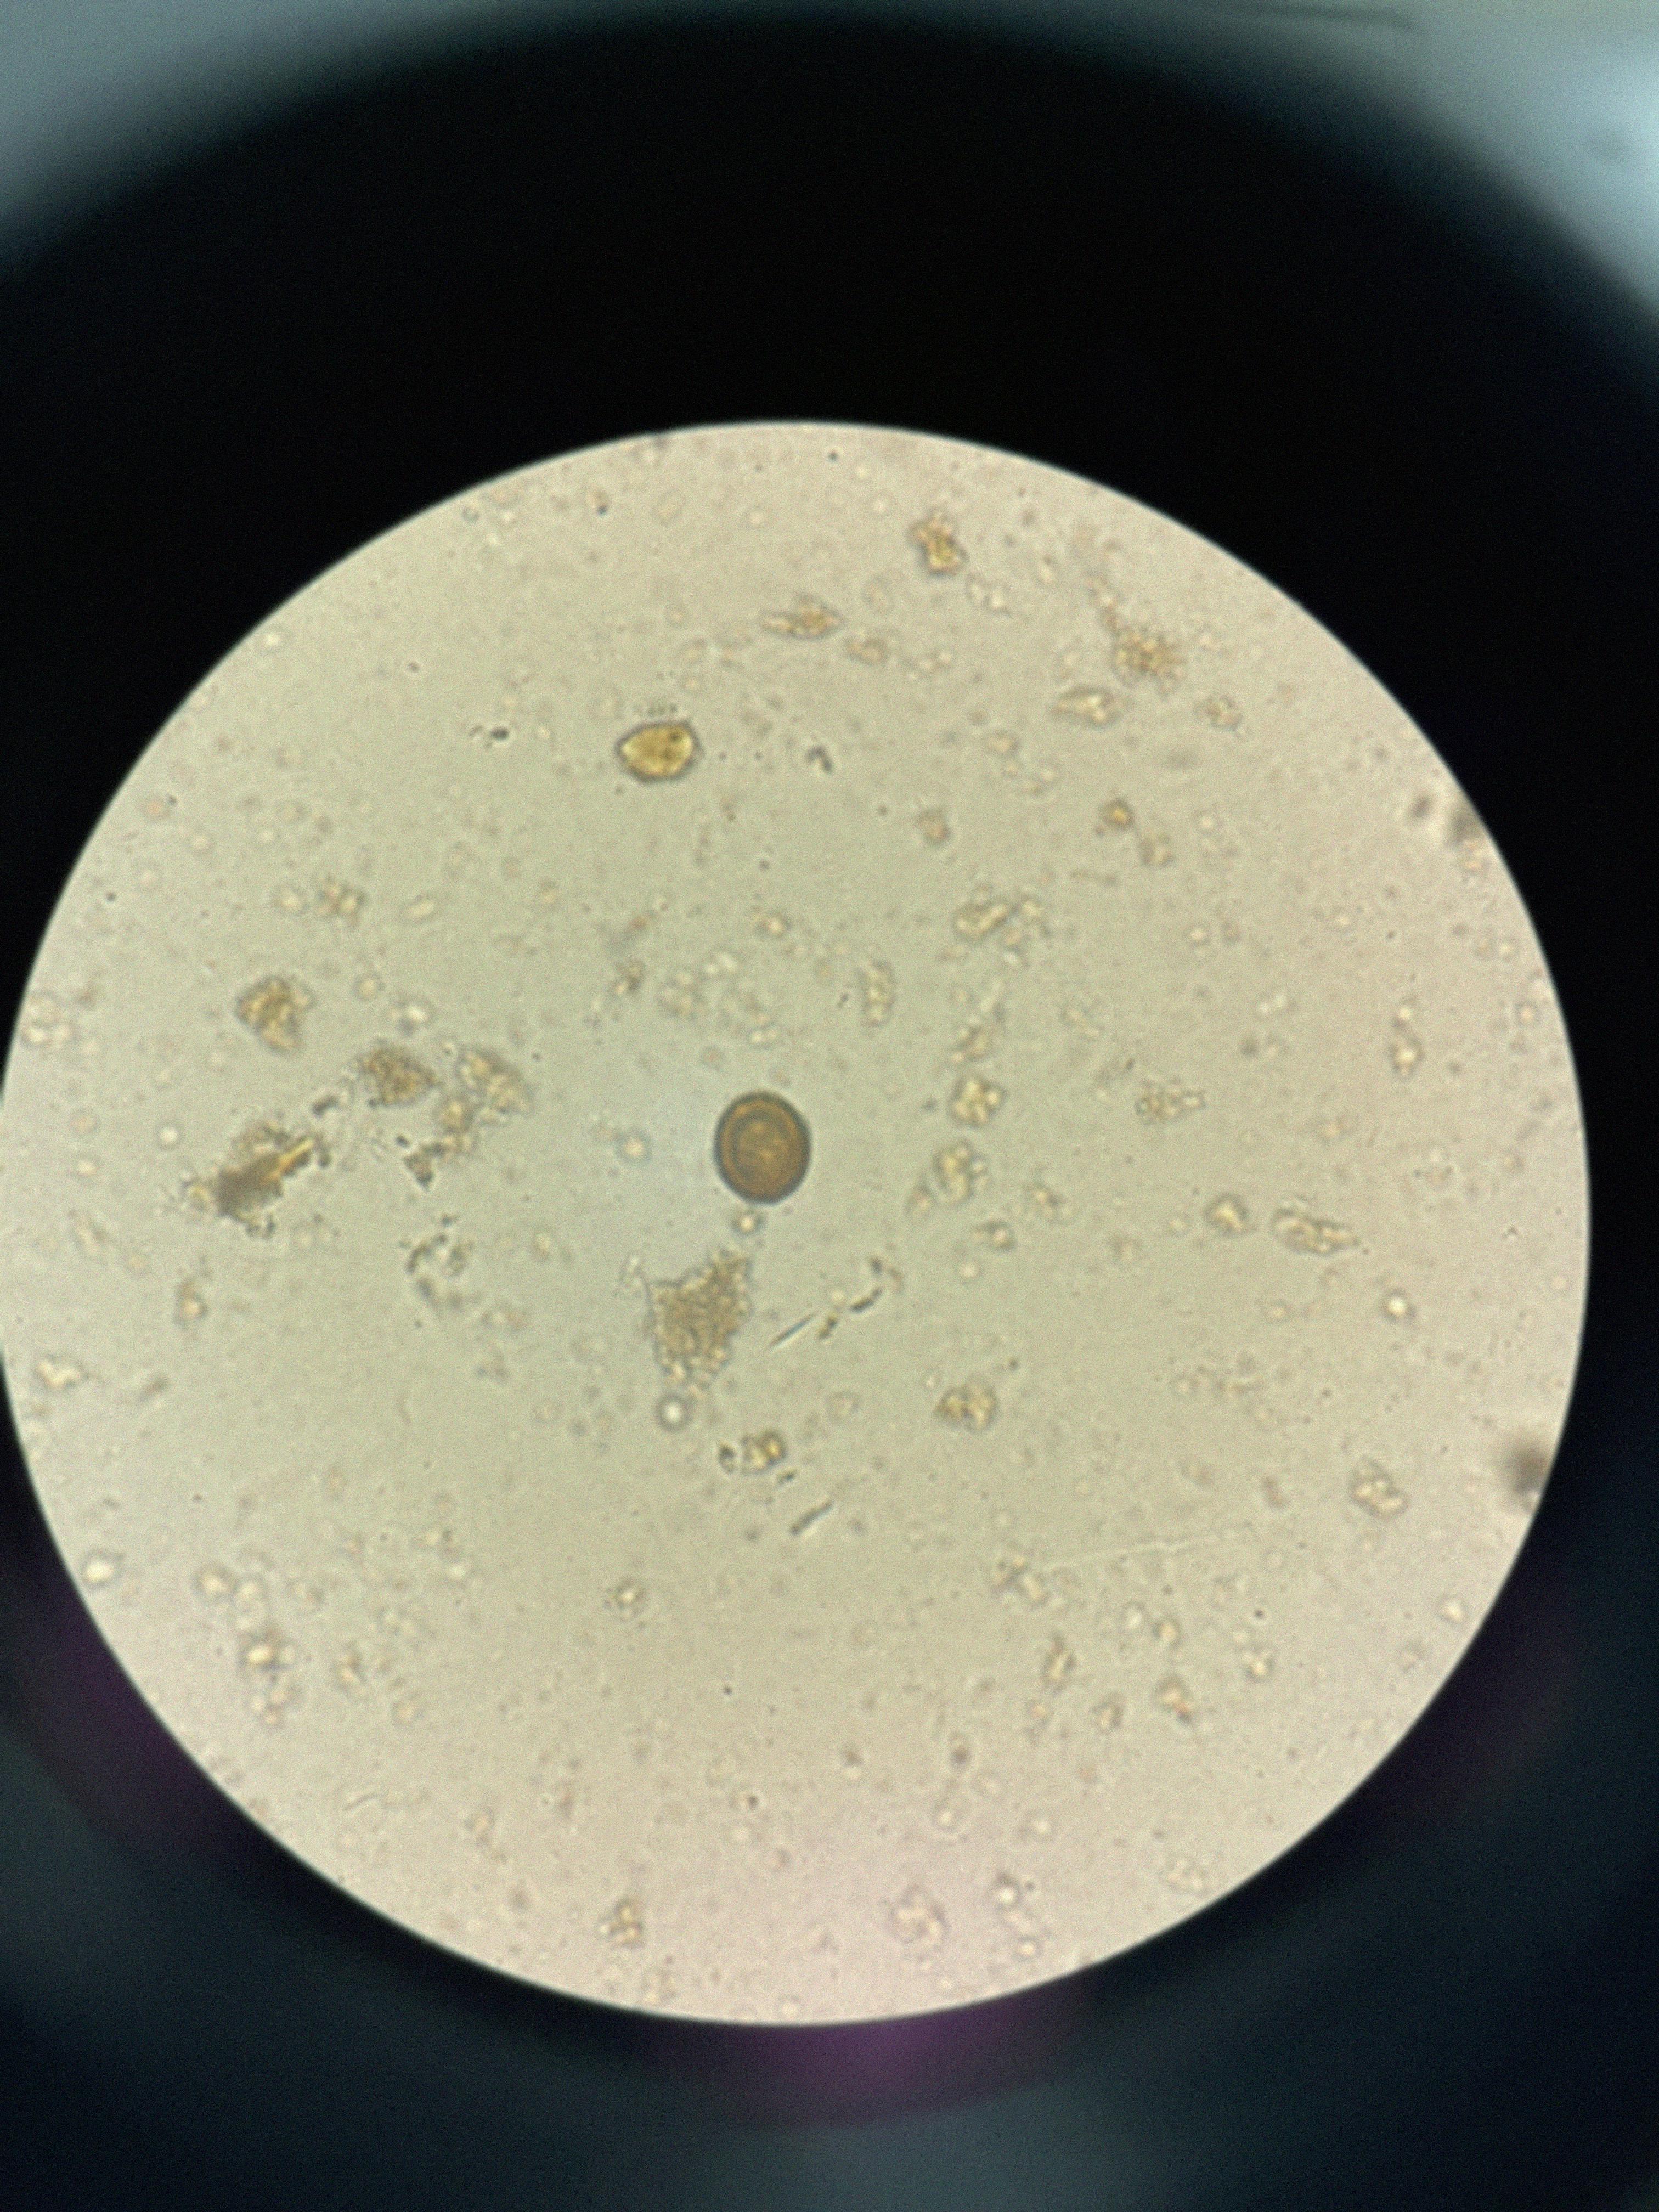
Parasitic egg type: Taenia spp. egg